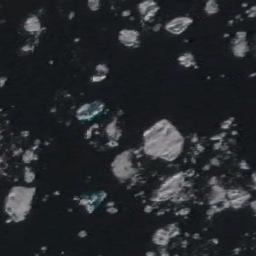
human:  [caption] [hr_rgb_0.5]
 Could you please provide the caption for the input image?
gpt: There are many ice on the deep blue sea .

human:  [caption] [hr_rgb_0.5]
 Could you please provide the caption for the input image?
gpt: A group of sparse ice cubes floating on the blue sea .

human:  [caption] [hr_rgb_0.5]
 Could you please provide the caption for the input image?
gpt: Some pieces of sea ice of different sizes and thickness float in the deep blue sea .

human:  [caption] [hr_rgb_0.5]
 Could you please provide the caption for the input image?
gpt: There are sea ice of different shapes and sizes .

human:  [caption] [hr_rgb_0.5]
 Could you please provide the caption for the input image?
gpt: There are many pieces of sea ice .